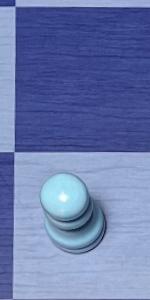
Label: Pawn_White